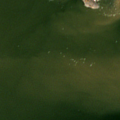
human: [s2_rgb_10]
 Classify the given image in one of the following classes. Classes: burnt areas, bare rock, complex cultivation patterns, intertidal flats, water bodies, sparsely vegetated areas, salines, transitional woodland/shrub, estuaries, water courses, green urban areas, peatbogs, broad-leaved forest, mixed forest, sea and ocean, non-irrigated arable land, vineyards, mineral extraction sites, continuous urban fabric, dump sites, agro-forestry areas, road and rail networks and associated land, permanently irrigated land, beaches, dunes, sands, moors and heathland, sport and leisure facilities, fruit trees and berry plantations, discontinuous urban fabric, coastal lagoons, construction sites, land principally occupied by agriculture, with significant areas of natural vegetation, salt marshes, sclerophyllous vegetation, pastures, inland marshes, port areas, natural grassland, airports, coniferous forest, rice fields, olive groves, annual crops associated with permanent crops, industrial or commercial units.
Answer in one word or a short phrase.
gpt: sea and ocean